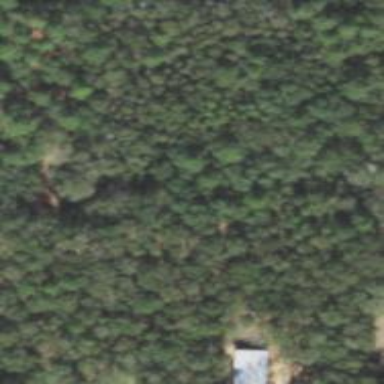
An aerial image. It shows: Mixed woodland with various types of leaves.